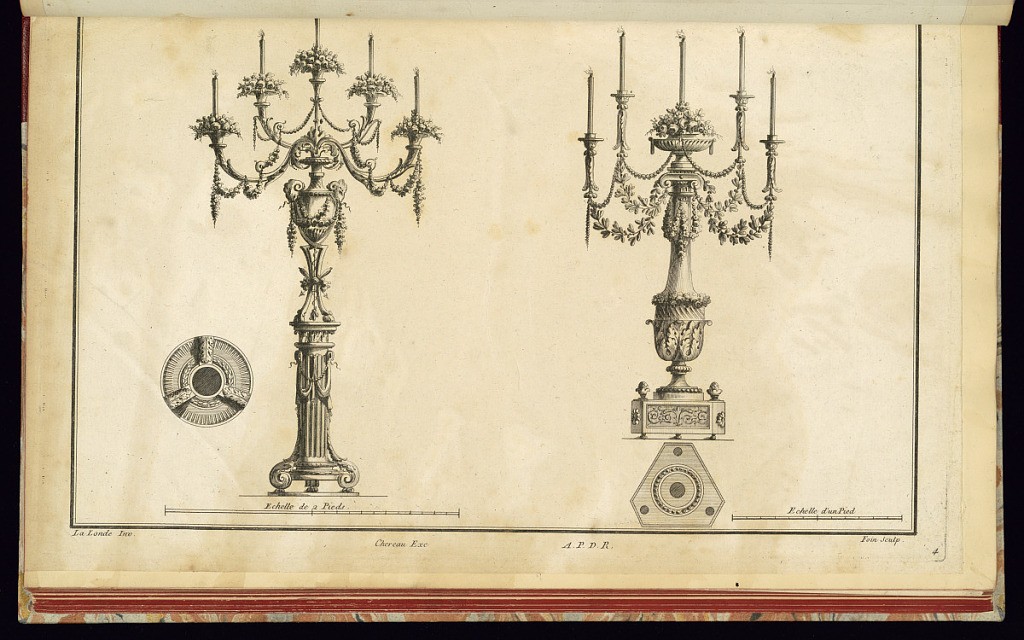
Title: Two Candelabra Designs
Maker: Richard de Lalonde, French, active 1780–96
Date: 1775-1788
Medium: Etching on off-white laid paper
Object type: Print
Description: Designs for two five-arm candelabra. The candelabra on the left has a scrolling tri-pod base, a fluted column on top of which is a vase with three crossing goat-leg feet, and out of which the arms curl in the form of scrolling acanthus leaves. A cross section of the base of the candelabra is visible to the left. The candelabrum on the left has a hexagonal base with scrolling friezes and rosettes, pinecone finials, a base with an ionic capital, topped with a shallow gadrooned vase with flowers. The arms of the candelabrum are comprised of thin branches of leaves, draped with tiny flowers. The cross section of the candelabrum is below. The candelabrum on the left has a scale bar of two French feet ("2 Pieds") and that on the right of one French foot ("un Pied"). The plate is signed and numbered.